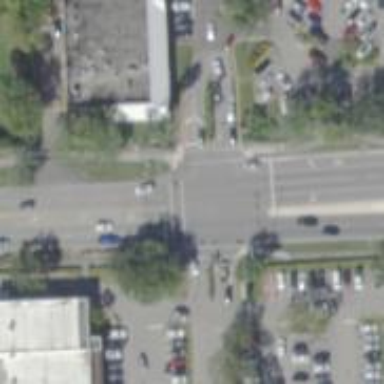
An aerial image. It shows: Uncontrolled road crossing with markings in the form of lines.